【题型】填空题　【知识点】平面几何　【难度】easy
如图长方形的长$BC$为$8$，宽$AB$为$4$．以$BC$为直径画半圆，以点$D$为圆心，$CD$为半径画弧．求阴影部分的周长是\underline{\qquad\qquad}，面积是\underline{\qquad\qquad}．

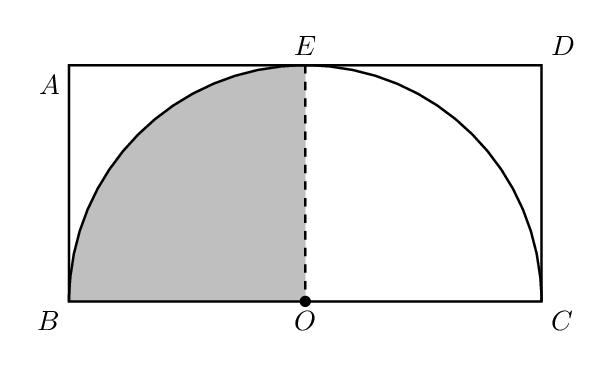
【解答】
\noindent \textbf{【答案】} \quad $4\pi+8$ \quad $16$
\vspace{0.5em}
\noindent \textbf{【分析】}根据图形可知阴影部分的周长是半圆的周长；阴影部分的面积是正方形的面积，代入数据计算即可求解．
\vspace{0.5em}
\noindent \textbf{【详解】}解：阴影部分的周长是：$8\pi \times \dfrac{1}{2}+8 = 4\pi+8$；
\vspace{0.5em}
\noindent 阴影部分的面积是：$4 \times 4 = 16$．

\vspace{0.5em}
\noindent 故答案为：$4\pi+8$；$16$．
\vspace{0.5em}
\noindent \textbf{【点睛】} 本题考查了正方形的面积和圆的面积和周长，巧用割补法将不规则的图形面积转化为规则图形是解题的关键．
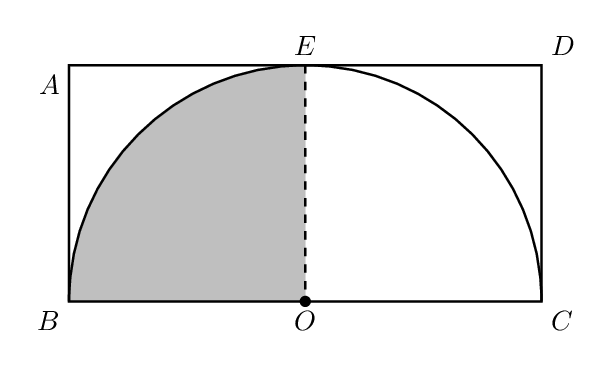